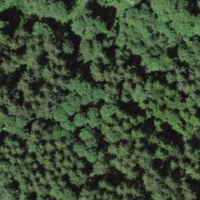
EUNIS habitat code: 44
Species observed at this site:
Ajuga reptans
Turdus philomelos
Buteo buteo
Troglodytes troglodytes
Sitta europaea
Fragaria vesca
Sylvia atricapilla
Capreolus capreolus